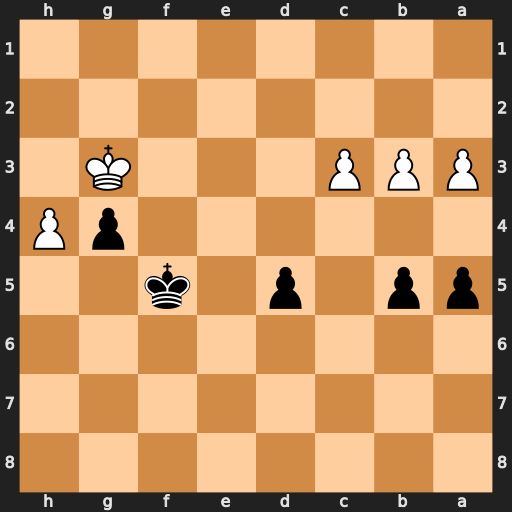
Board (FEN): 8/8/8/pp1p1k2/6pP/PPP3K1/8/8
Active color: b
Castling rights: -
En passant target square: -
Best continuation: b4 cxb4 axb4 a4 d4